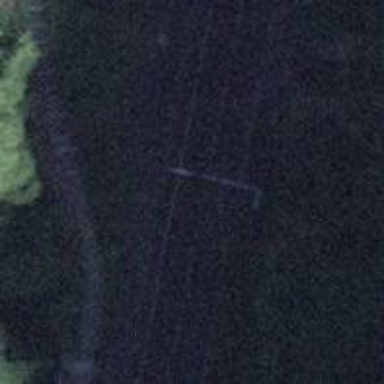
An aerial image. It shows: Milestone along the railway with catenary mast.